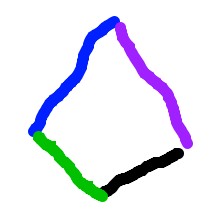
Shape: kite